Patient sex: M
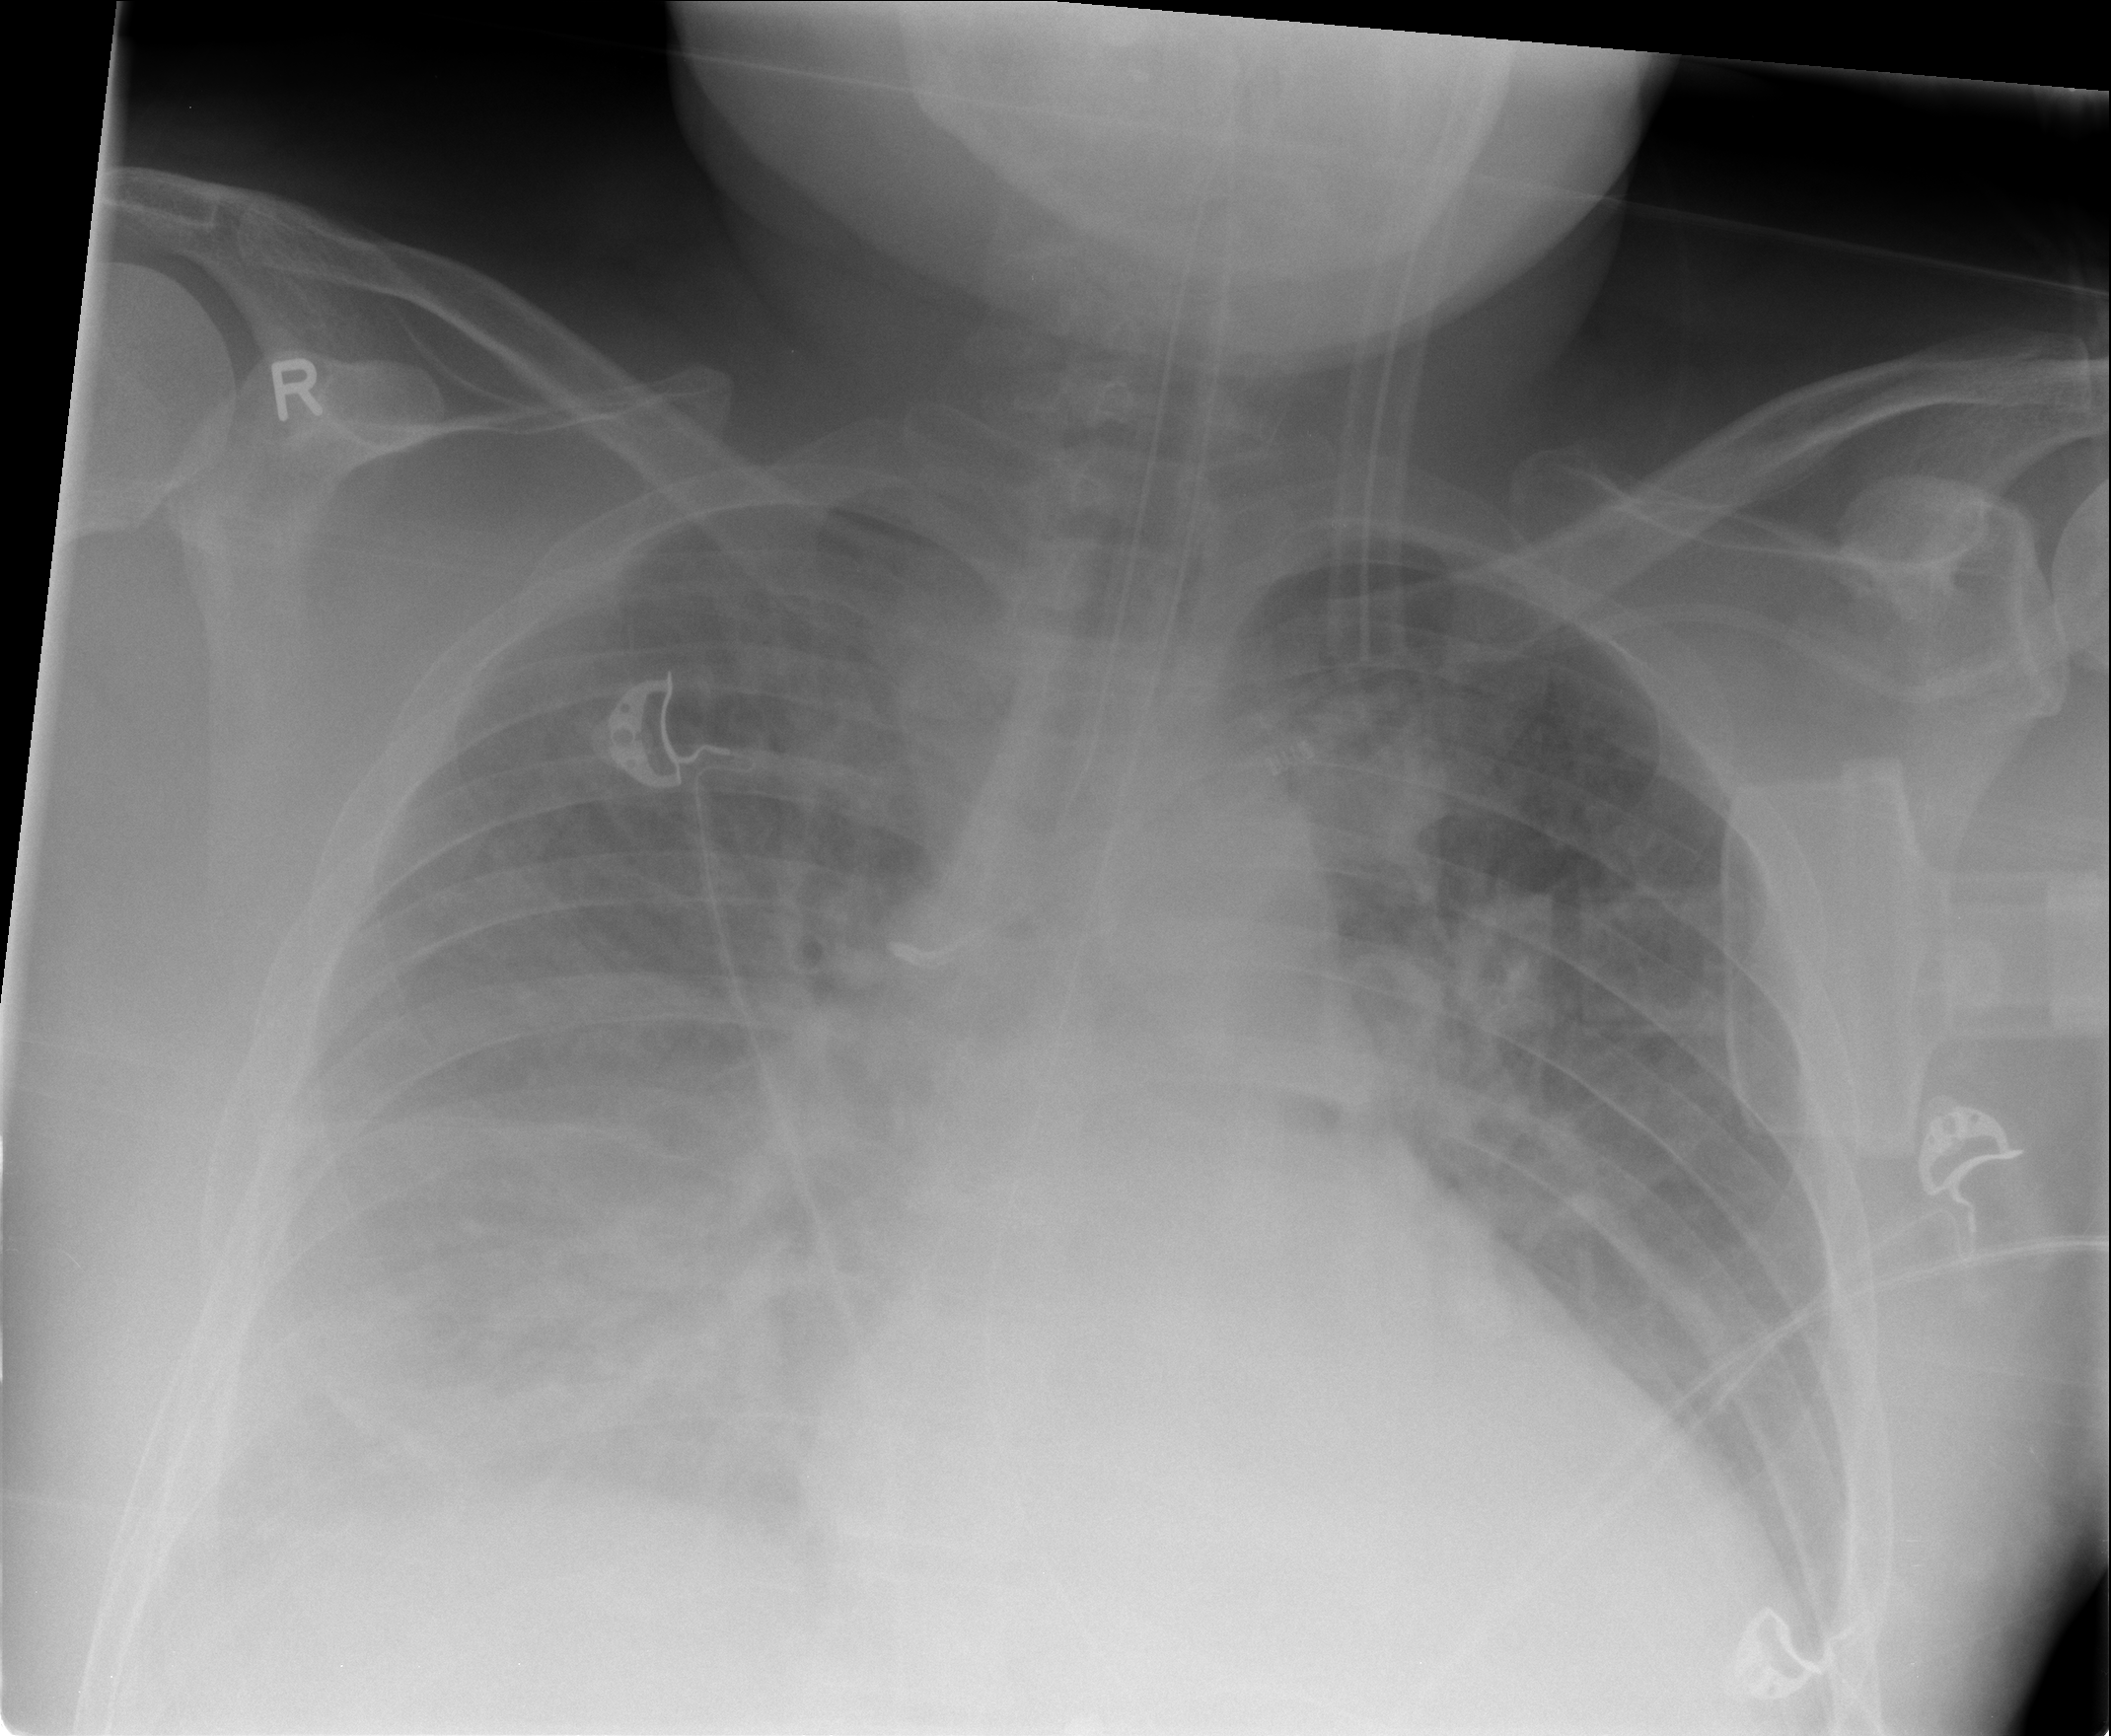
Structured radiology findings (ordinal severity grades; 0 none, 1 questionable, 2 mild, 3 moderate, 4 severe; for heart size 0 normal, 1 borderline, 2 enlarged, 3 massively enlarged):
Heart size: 2
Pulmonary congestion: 3
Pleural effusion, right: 2
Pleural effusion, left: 0
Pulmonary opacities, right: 3
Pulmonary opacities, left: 2
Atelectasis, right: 3
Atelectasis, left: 0